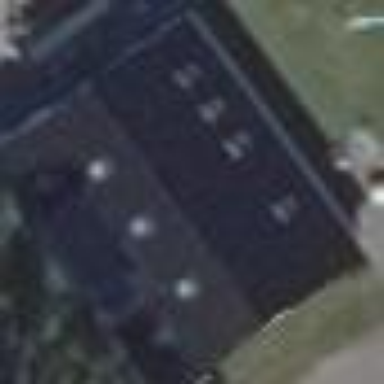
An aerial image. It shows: Gabled building.